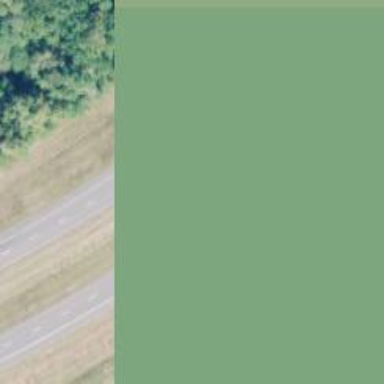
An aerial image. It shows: This image shows trunk highway that functions as expressway.